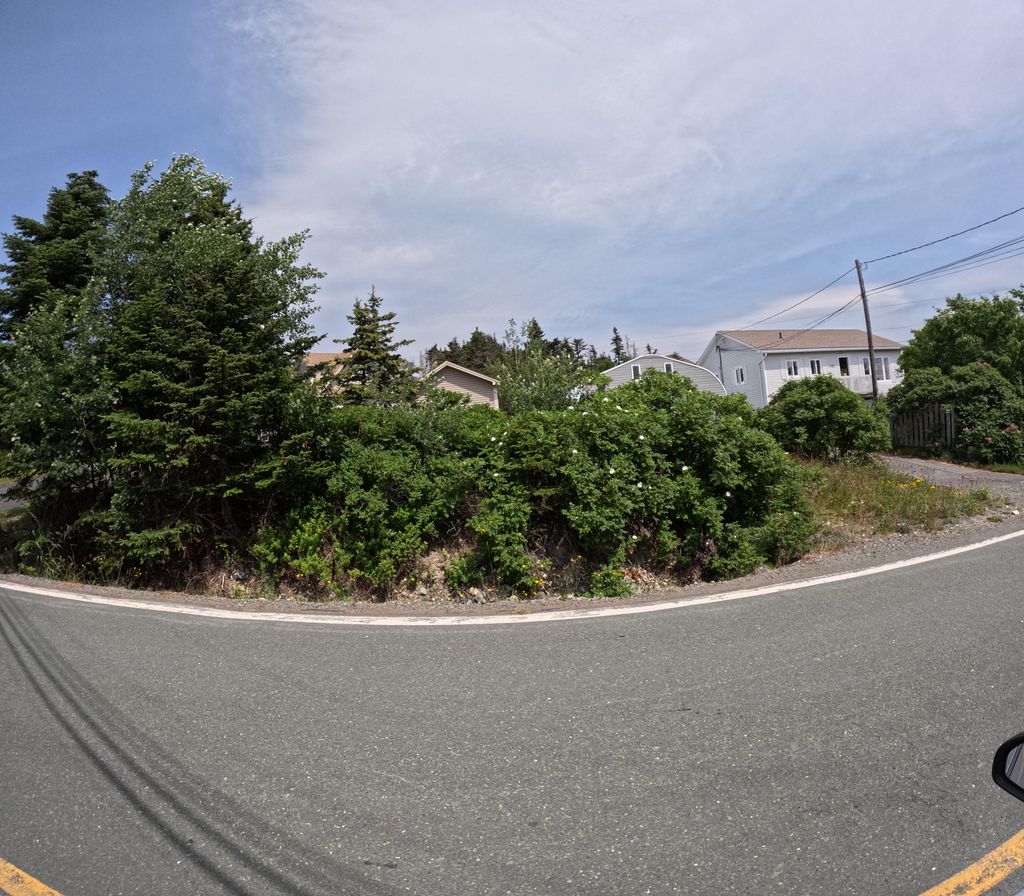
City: st_johns